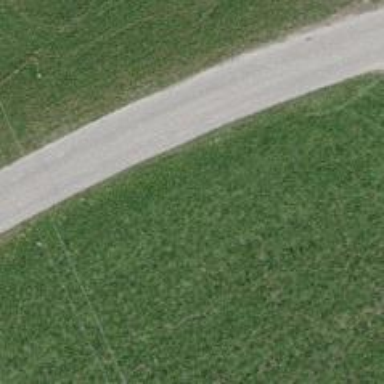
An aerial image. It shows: Well-maintained track road of grade 1.